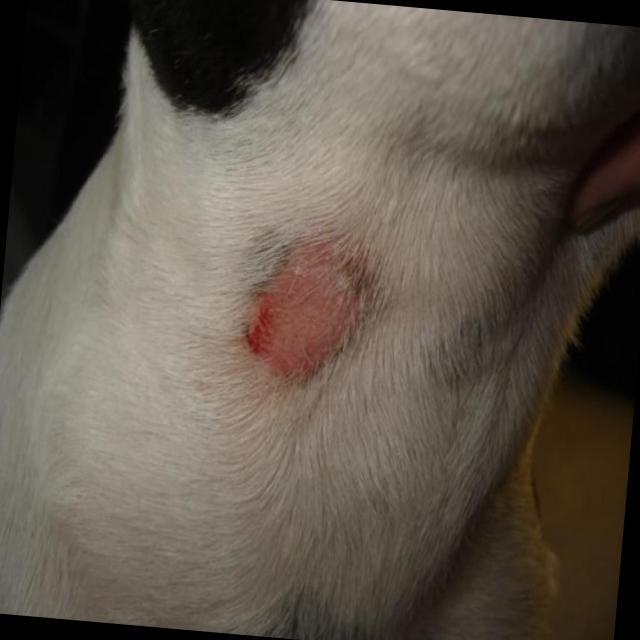
Canine ringworm (Dermatophytosis) — fungal infection caused by Microsporum or Trichophyton. Presents with circular alopecia, scaling, crusting, and broken hairs.